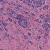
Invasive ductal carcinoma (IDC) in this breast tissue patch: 1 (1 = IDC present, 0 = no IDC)